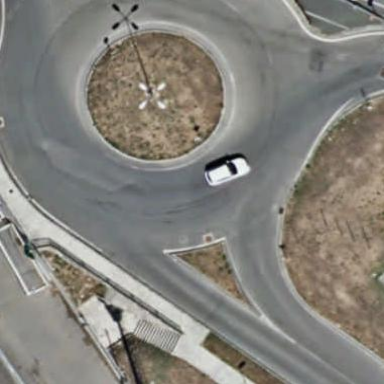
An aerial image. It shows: Asphalt surface leading to roundabout on trunk link highway.